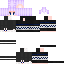
A female human skin with dark skin, wearing blonde bald dressed in a blue hoodie and black pants, featuring a closed mouth.